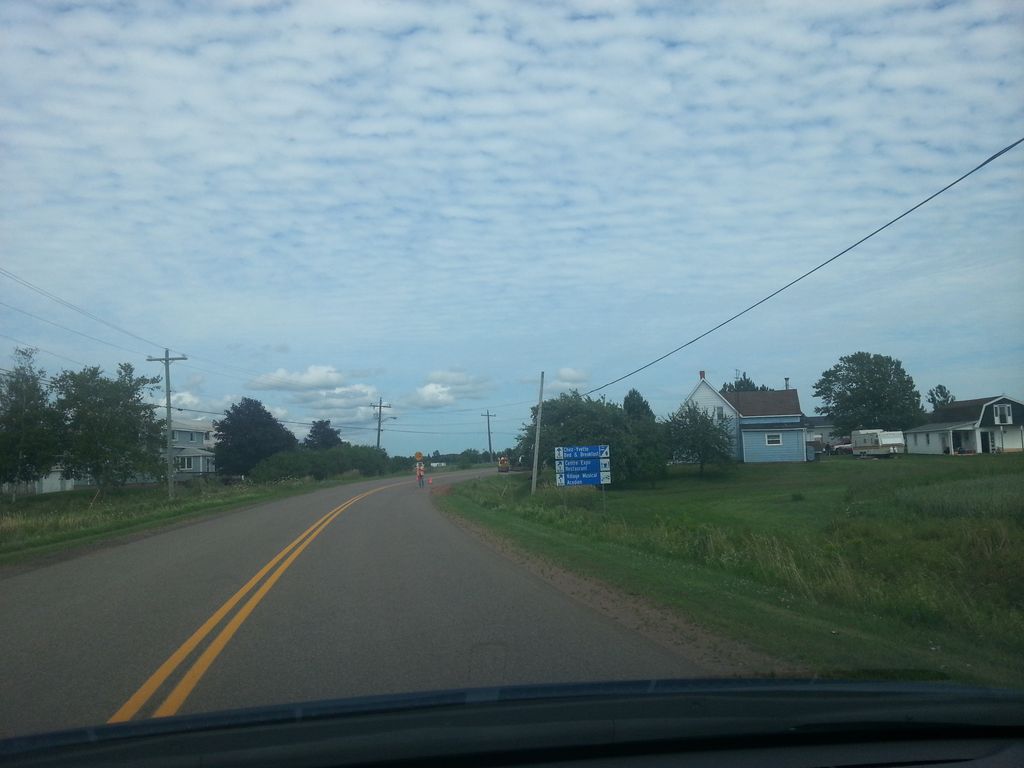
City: charlottetown